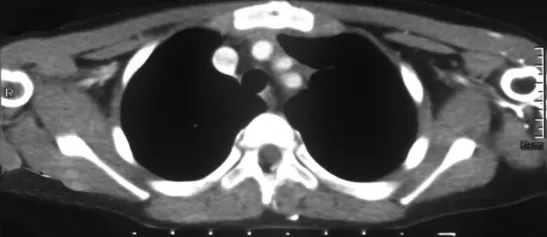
Follow-up CT subsequent to chemotherapy revealing no mass in the mediastinum. CT, computed tomography.
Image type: radiology (ct)